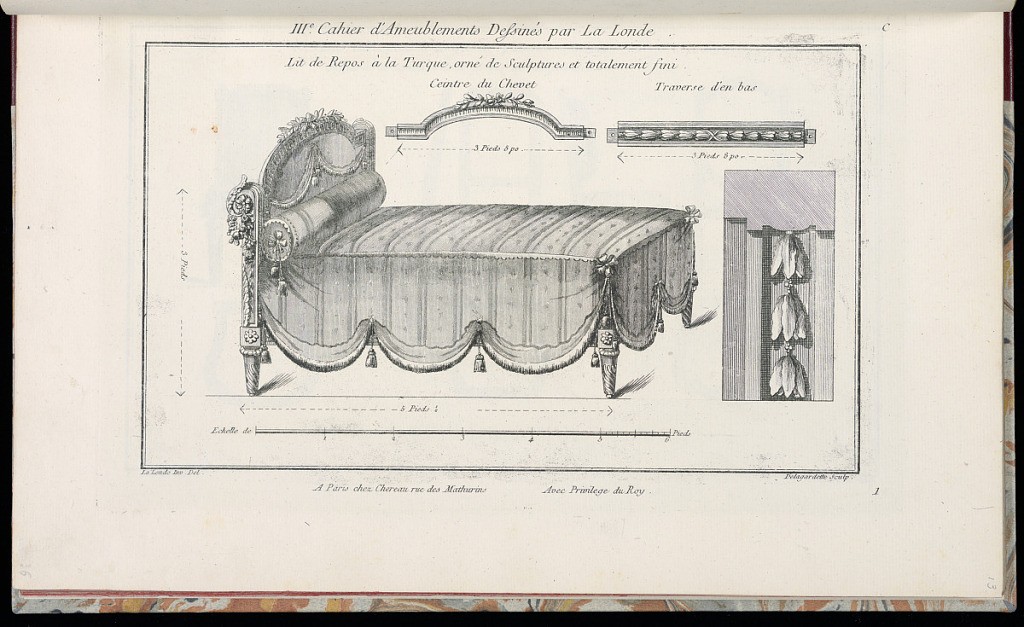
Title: Lit de Repos à la Turque orné de Sculptures et totalement fini
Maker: Richard de Lalonde, French, active 1780–96
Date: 1775-1788
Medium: Etching on off-white laid paper
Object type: Print
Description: Design for a daybed adorned with striped, fringed, and tasseled textiles. The frame is carved with ornament motifs including rosettes, rinceaux, fluting, and ribbon tied branches. The plate is signed and numbered.